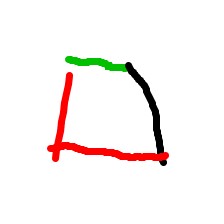
Shape: trapezoid